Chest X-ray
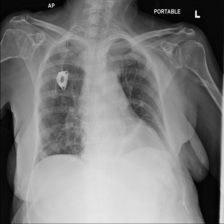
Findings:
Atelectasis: negative
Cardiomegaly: negative
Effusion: negative
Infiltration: negative
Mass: negative
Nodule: positive
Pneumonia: negative
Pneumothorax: negative
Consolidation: negative
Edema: negative
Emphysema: negative
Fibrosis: negative
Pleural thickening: negative
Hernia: negative